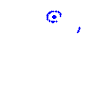
Particle: proton